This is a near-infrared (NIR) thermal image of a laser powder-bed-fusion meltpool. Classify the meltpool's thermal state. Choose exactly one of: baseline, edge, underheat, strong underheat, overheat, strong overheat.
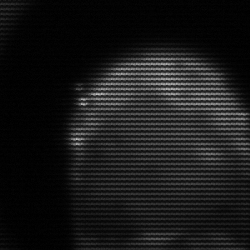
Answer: edge